Field crop: tomato
Growth stage: 1
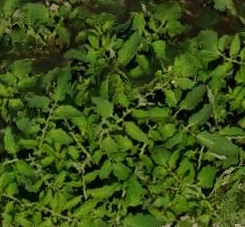
Species: tomato